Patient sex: F
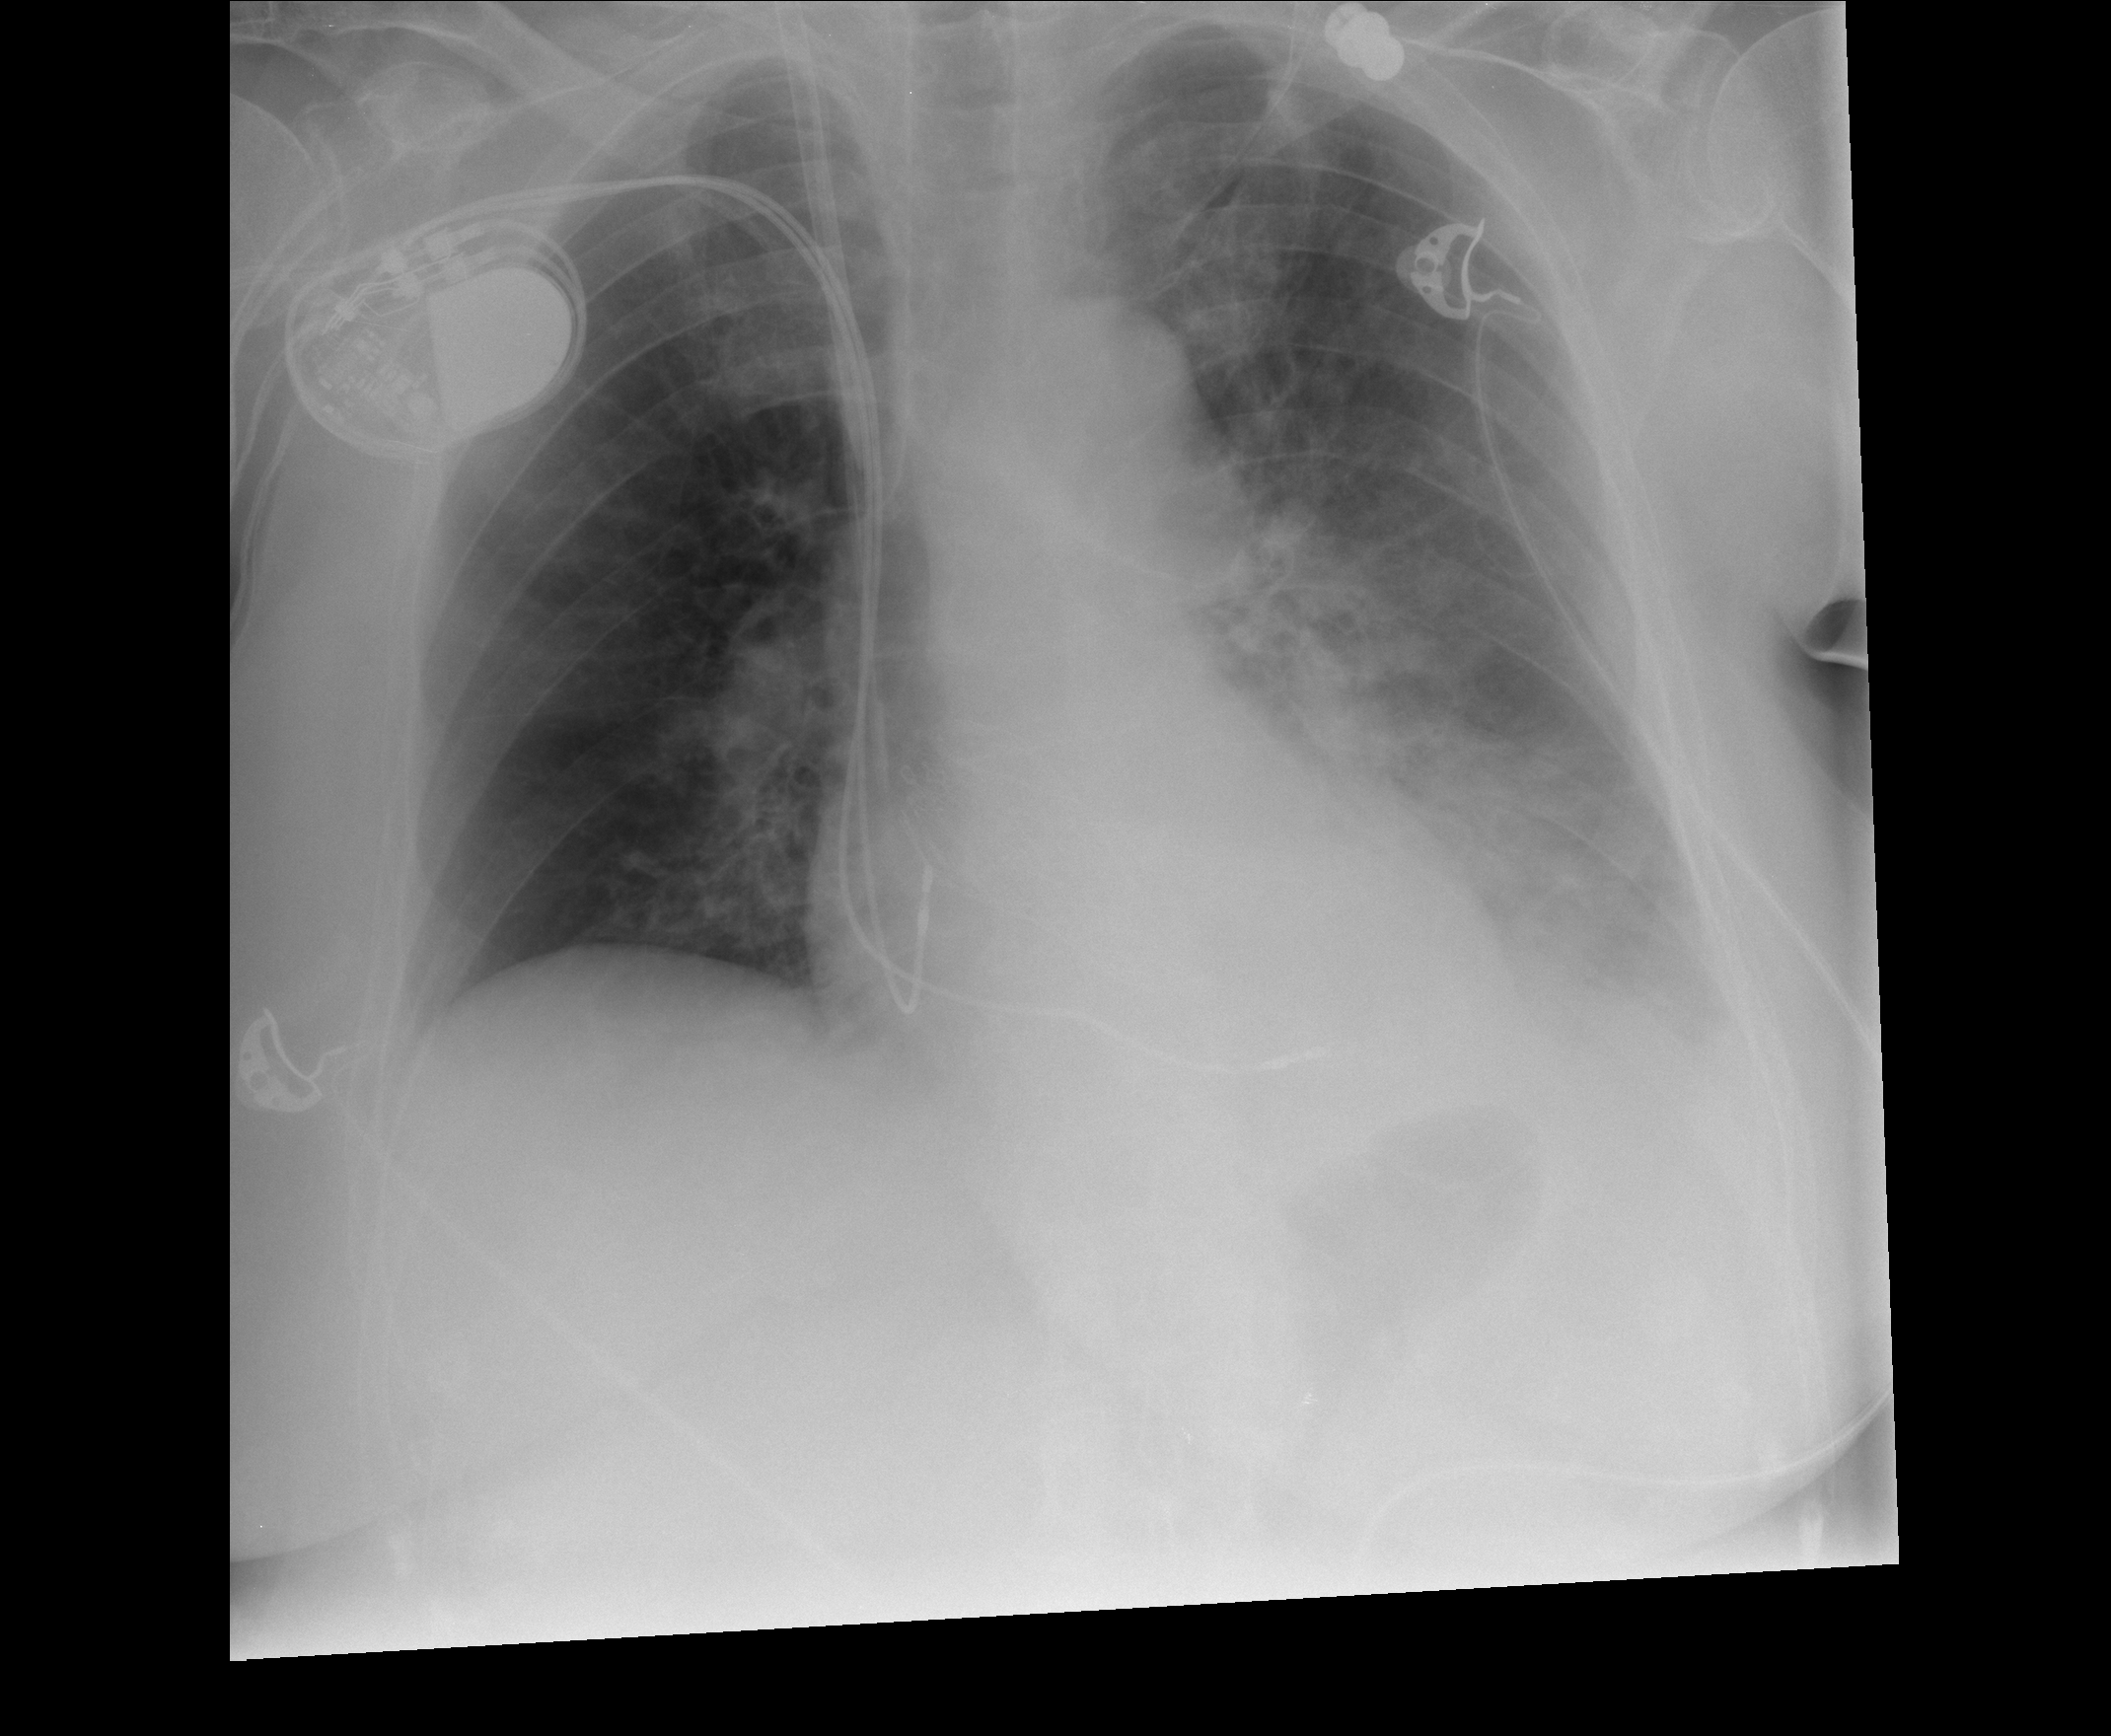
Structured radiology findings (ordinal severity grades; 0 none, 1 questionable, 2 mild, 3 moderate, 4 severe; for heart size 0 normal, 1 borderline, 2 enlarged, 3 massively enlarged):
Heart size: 0
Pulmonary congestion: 2
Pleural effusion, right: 0
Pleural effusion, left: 2
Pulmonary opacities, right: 0
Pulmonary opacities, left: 3
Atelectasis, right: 2
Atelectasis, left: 2